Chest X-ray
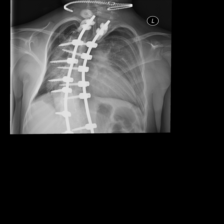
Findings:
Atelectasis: negative
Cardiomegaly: negative
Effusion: negative
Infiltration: negative
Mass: negative
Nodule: negative
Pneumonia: negative
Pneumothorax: negative
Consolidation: negative
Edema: negative
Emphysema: negative
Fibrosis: negative
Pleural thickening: negative
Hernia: negative